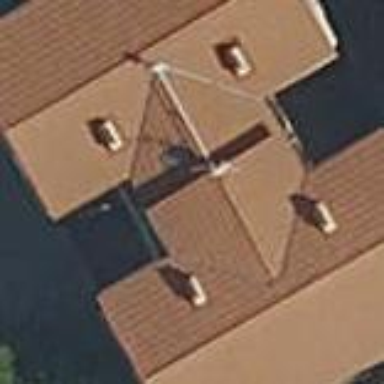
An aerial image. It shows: Hipped-roof building with apartments.